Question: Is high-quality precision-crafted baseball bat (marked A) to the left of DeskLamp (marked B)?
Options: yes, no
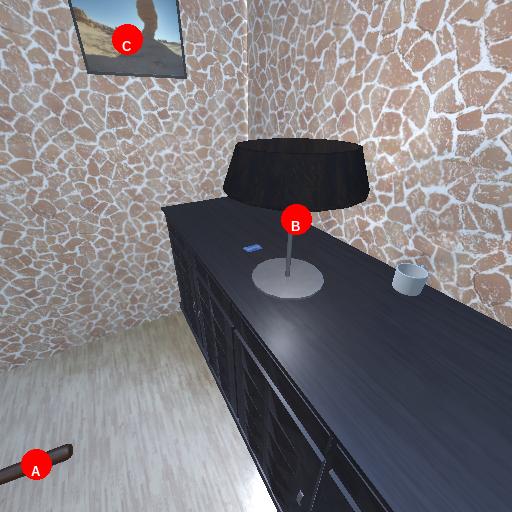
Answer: yes